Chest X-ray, PA view. Patient: 72 years old, sex F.
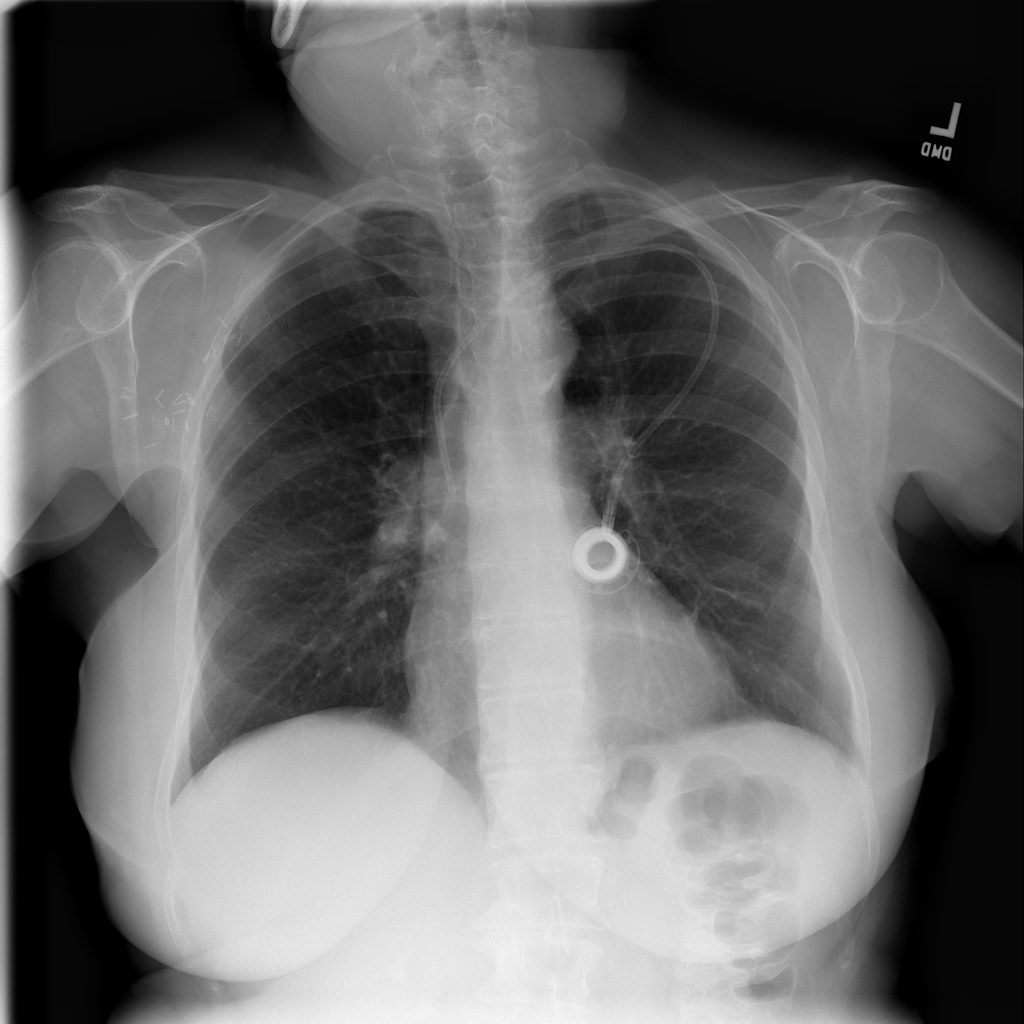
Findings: Fibrosis, Pleural_Thickening